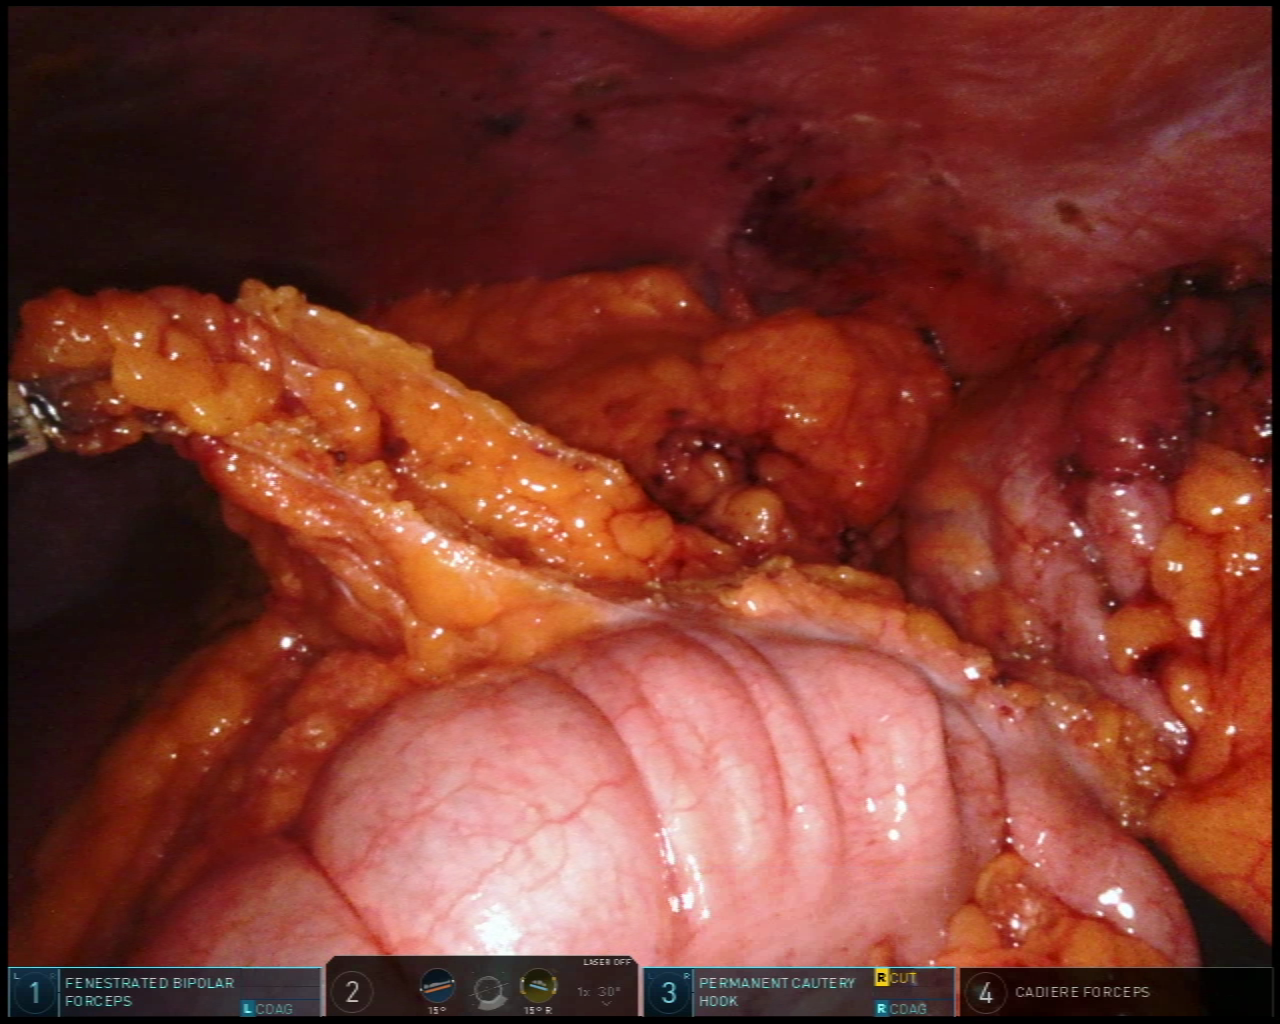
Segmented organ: liver
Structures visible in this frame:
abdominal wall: yes
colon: yes
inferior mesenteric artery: no
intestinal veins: no
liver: yes
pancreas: no
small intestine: no
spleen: no
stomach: no
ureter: no
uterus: no
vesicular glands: no